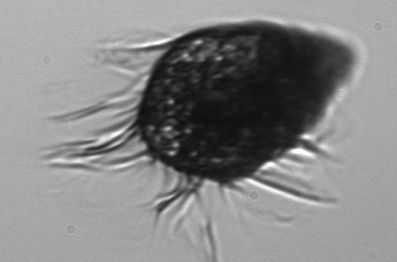
Label: Laboea_strobila